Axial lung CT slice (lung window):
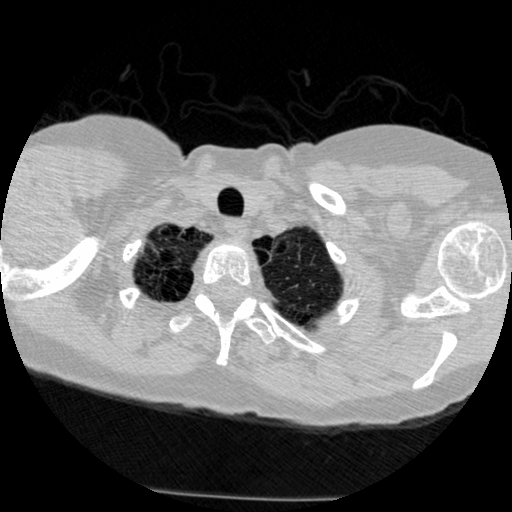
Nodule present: no